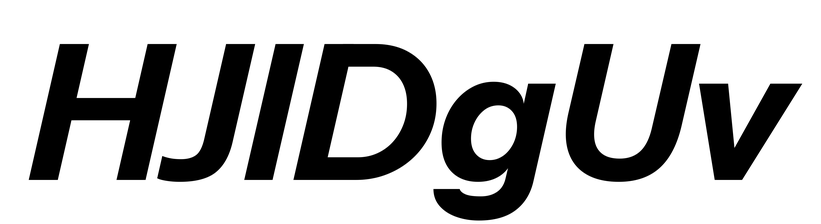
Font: InstrumentSans-Italic_Bold_Italic